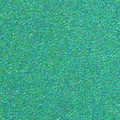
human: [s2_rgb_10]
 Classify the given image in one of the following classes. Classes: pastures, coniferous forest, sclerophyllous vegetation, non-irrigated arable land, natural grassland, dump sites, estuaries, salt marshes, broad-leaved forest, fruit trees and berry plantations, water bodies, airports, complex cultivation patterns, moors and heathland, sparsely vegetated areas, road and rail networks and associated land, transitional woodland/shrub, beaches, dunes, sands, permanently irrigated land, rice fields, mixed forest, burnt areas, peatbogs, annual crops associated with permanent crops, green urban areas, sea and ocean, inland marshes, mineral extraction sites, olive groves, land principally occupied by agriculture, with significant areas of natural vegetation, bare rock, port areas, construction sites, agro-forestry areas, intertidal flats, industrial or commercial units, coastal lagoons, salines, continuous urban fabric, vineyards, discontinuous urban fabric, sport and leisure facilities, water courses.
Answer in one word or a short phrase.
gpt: sea and ocean